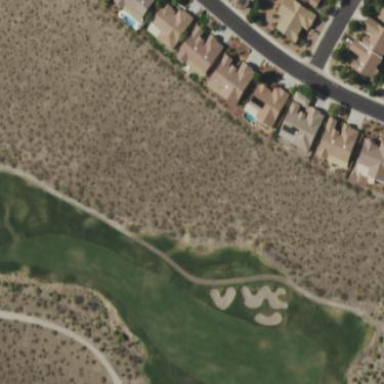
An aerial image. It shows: Area with grass used as rough in golf course.